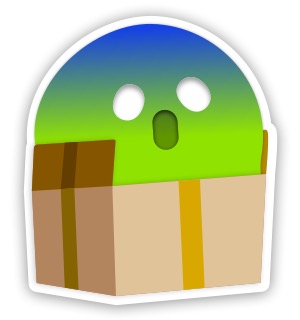
Label: green